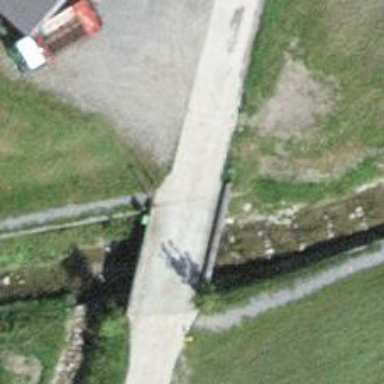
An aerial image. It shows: Dirt track road crossing bridge.